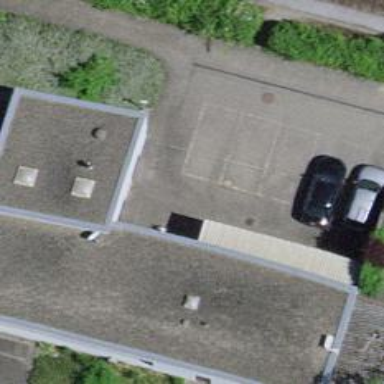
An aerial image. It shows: Transportation building.